Aerial crown-view tile of a tropical tree (Barro Colorado Island, Panama), acquired 20241014:
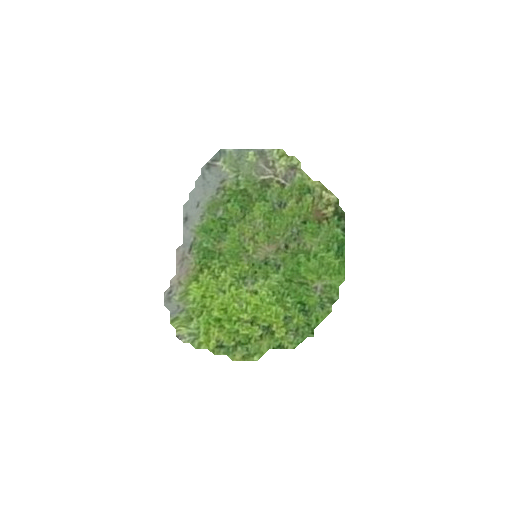
Species: Cassipourea elliptica
GBIF accepted scientific name: Cassipourea elliptica
Crown area: 45.213 m²